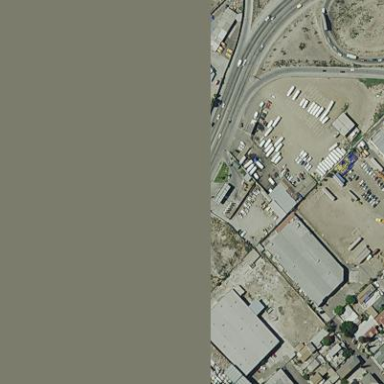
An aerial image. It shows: Industrial area.